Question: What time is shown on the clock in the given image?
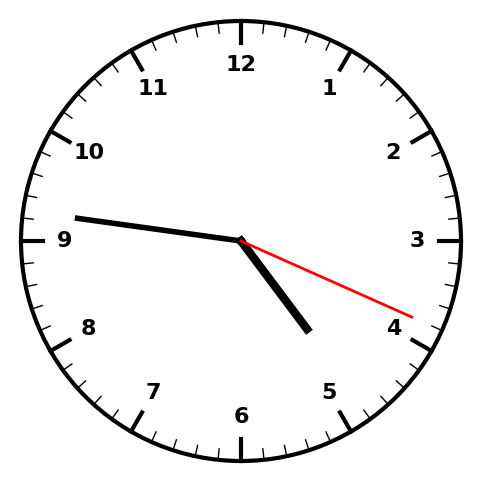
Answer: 04:46:19